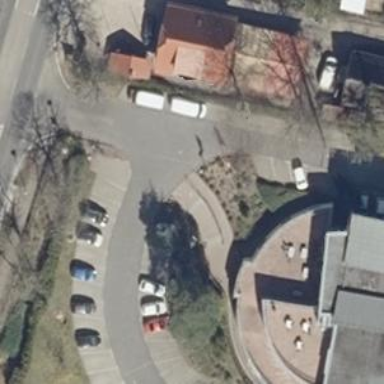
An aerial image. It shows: Parking area with surface.